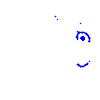
Particle: electron